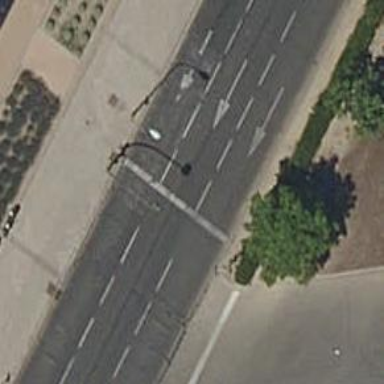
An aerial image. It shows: Road with traffic signals controlling the flow of traffic.